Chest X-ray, PA view. Patient: 52 years old, sex F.
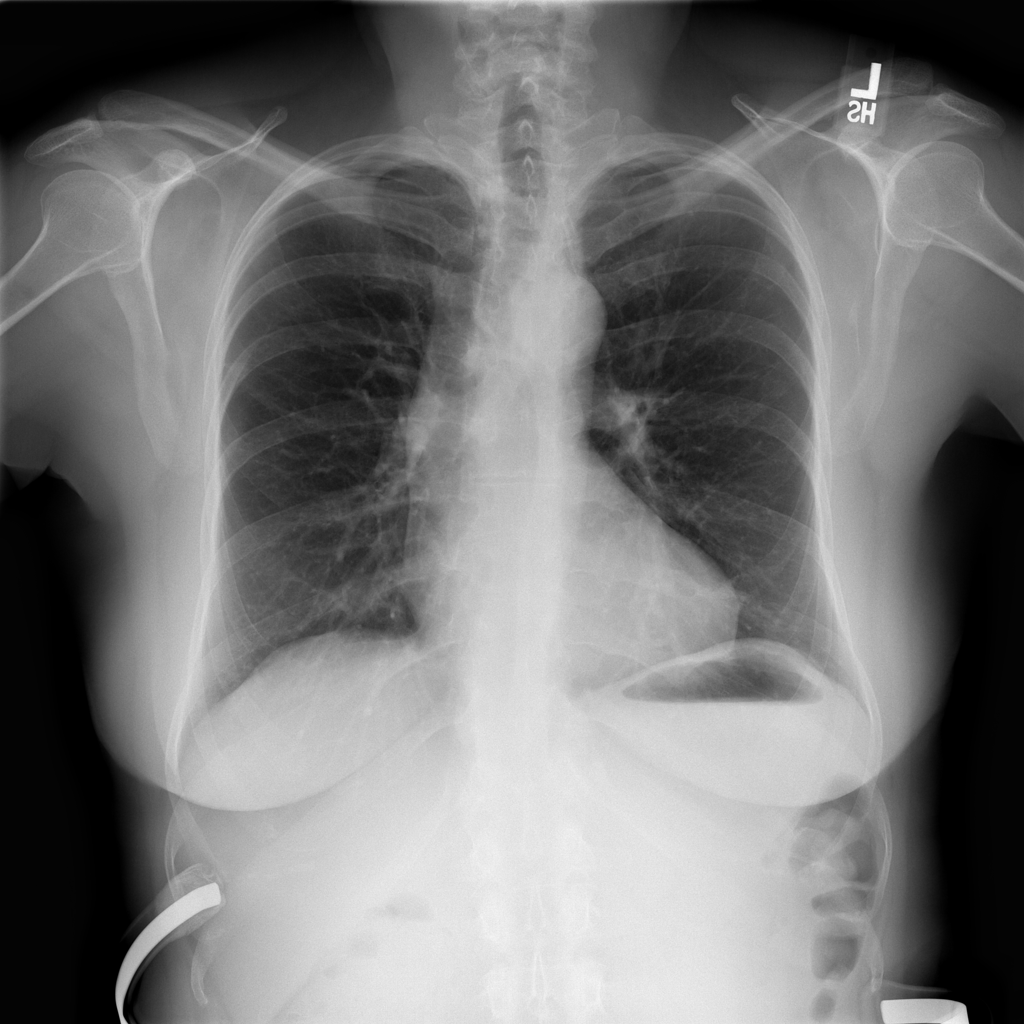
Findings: No Finding